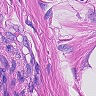
Metastatic tissue present: yes